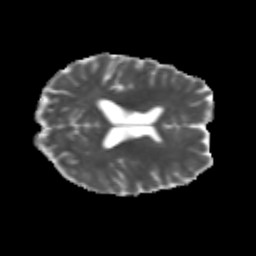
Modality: MD
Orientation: axial
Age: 21
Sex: male
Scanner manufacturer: siemens
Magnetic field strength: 3 T
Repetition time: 3.5 s
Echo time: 0.113 s